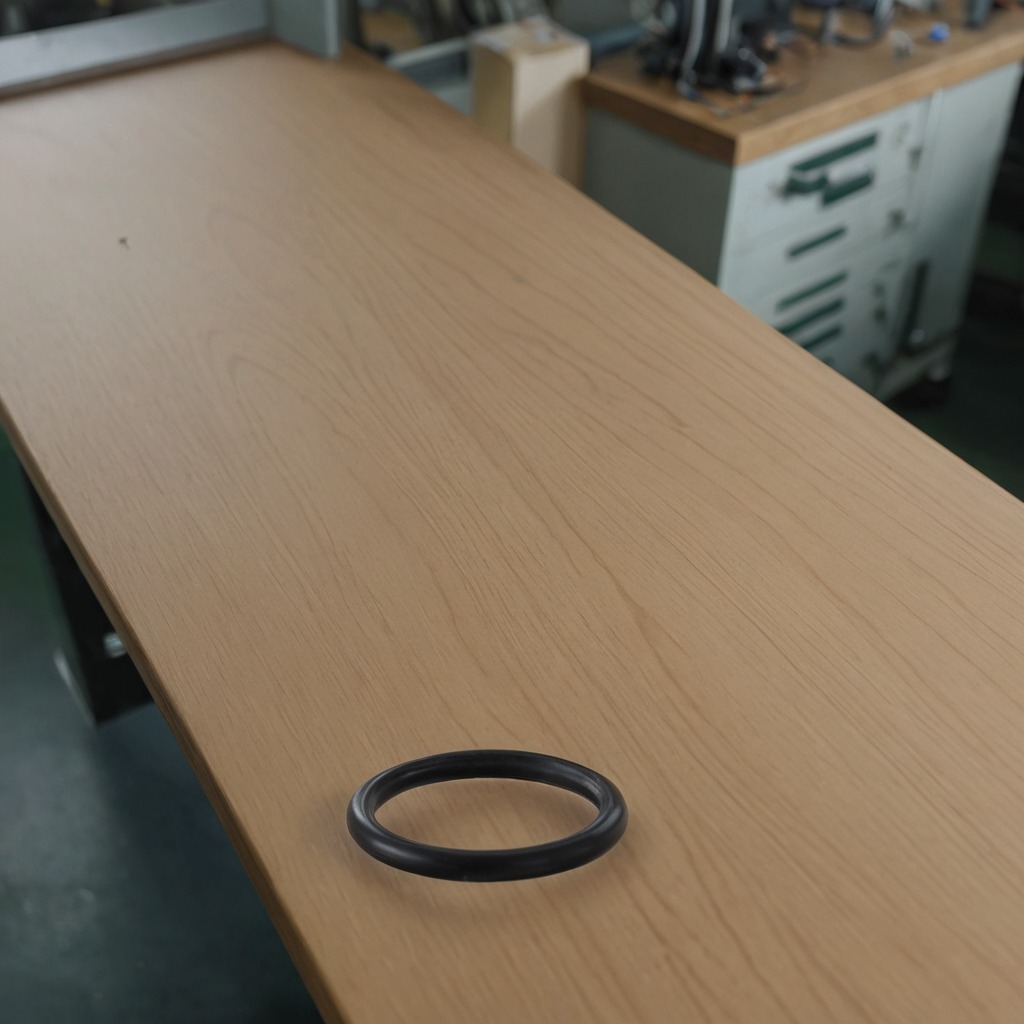
A rubber O-ring lies on the workbench inside a coastal fishing gear workshop.